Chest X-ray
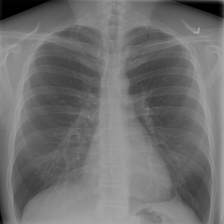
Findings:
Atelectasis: negative
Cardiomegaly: negative
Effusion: negative
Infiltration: negative
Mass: negative
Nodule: negative
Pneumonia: negative
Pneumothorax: negative
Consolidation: negative
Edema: negative
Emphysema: negative
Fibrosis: negative
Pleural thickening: negative
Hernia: negative